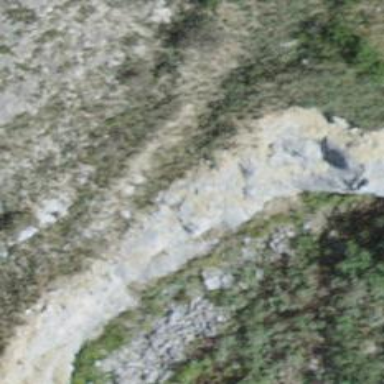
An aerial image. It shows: Natural cliff.